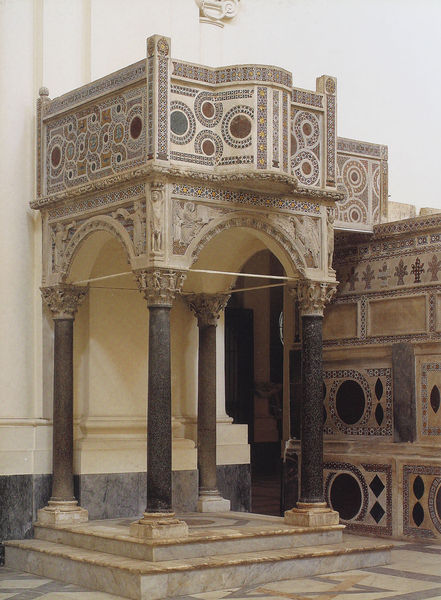
Titel: Kanzel im Dom von Salerno
Standort: Salerno, Dom (EU - I - Campanien)
Schlagwörter: adler, marmor, säulen, muster, architektur, sockel, brüstung, kirche, innen, engel, balkon, relief, rundbogen, ornamente, stufen, bemalt, kreise, mosaik, zwickel, kapitelle, kapitell, kanzel, rundbögen, romanik, basis, reliefs, streben, inkrustation, inkrustration